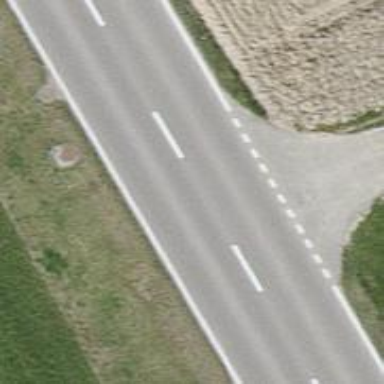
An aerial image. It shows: Asphalt road classified as primary highway.